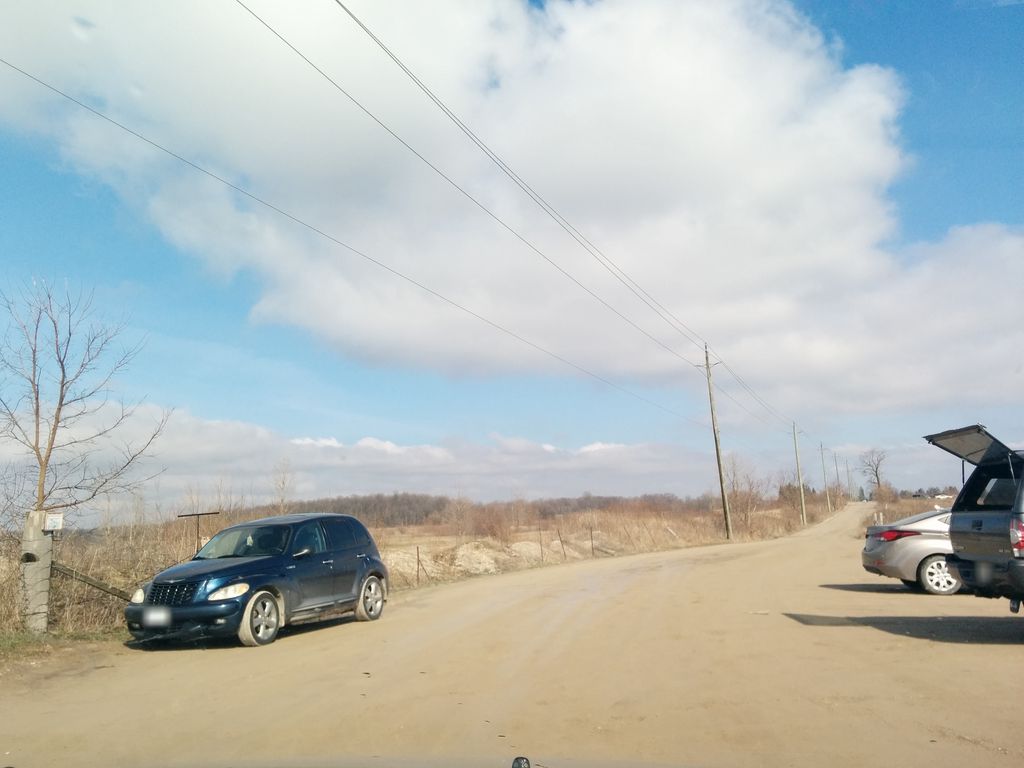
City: kitchener-waterloo